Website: home-depot
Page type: delivery-shipping
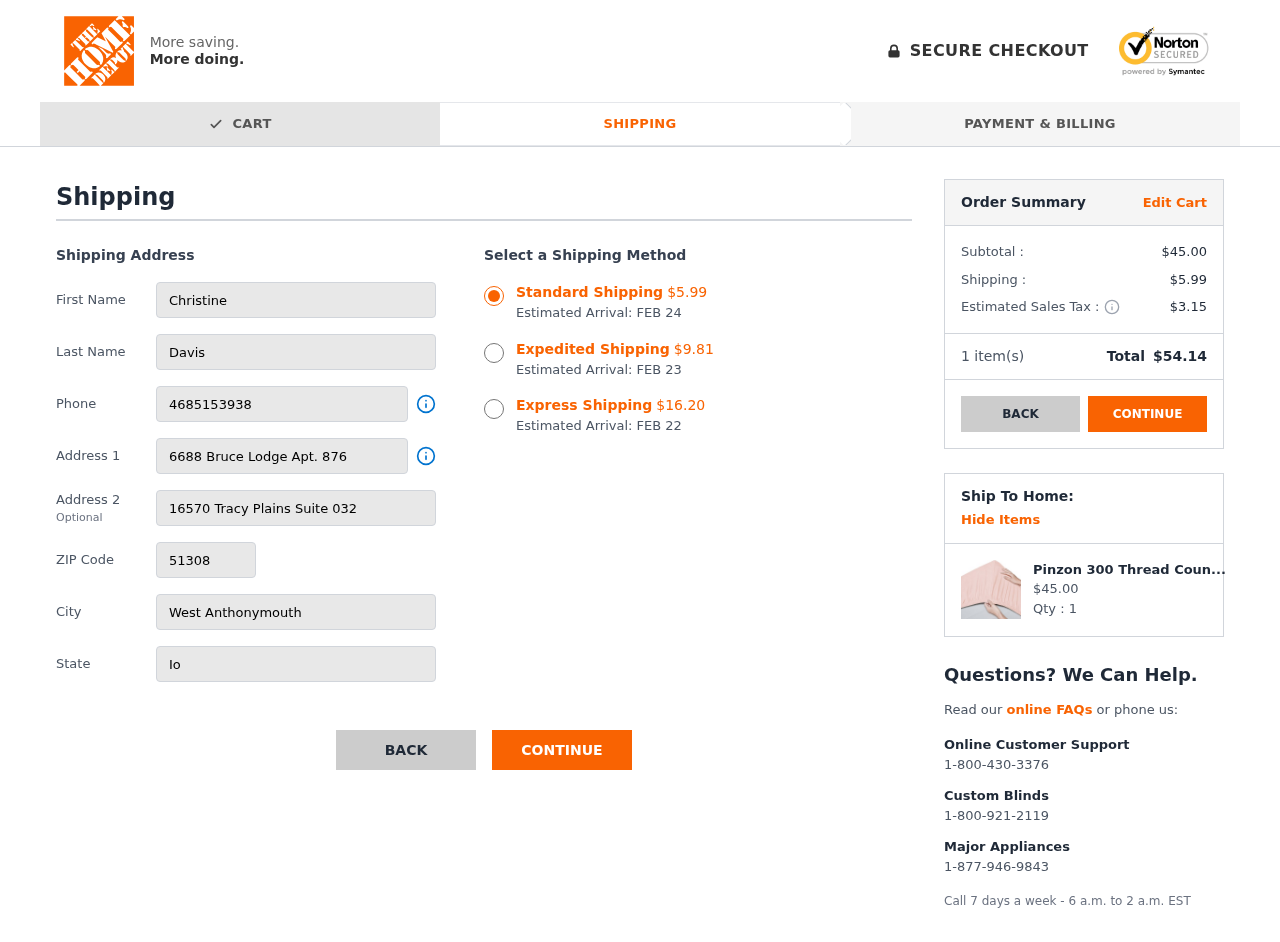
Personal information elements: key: PII_CITY
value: West Anthonymouth
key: PII_FIRSTNAME
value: Christine
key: PII_LASTNAME
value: Davis
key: PII_PHONE
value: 4685153938
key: PII_POSTCODE
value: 51308
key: PII_STATE
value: Iowa
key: PII_STREET
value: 6688 Bruce Lodge Apt. 876
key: PII_STREET2
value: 16570 Tracy Plains Suite 032
Product elements: key: PRODUCT1_NAME
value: Pinzon 300 Thread Count Organic Cotton Fitted Sheet (Pack of 2)
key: PRODUCT1_PRICE
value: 45
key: PRODUCT1_QUANTITY
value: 1
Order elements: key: ORDER_SHIPPING_COST_STANDARD
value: $5.99
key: ORDER_DELIVERY_DATE
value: FEB 24
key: ORDER_SHIPPING_COST_EXPEDITED
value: $9.81
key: ORDER_DELIVERY_DATE_EXPEDITED
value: FEB 23
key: ORDER_SHIPPING_COST_EXPRESS
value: $16.20
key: ORDER_DELIVERY_DATE_EXPRESS
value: FEB 22
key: ORDER_SUBTOTAL
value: $45.00
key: ORDER_SHIPPING_COST
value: $5.99
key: ORDER_TAX
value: $3.15
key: ORDER_NUM_ITEMS
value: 1
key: ORDER_TOTAL
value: $54.14